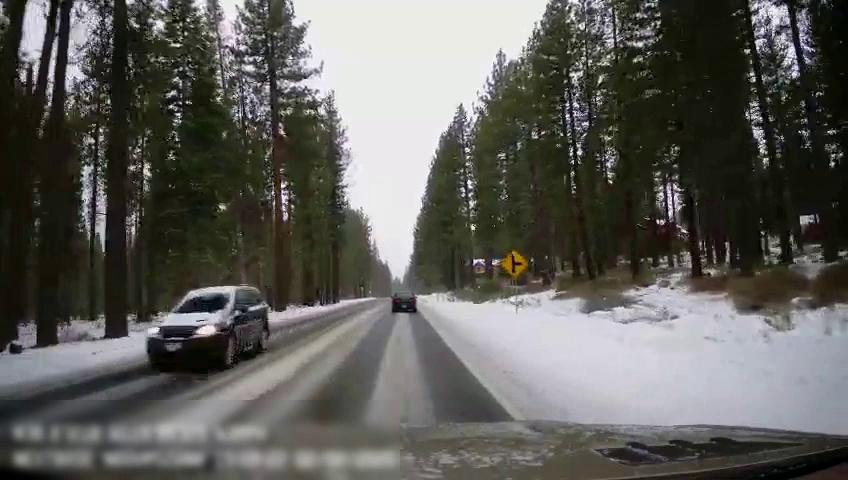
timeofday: Day
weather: Snowy
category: Drivable Space
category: Vehicles | SUV
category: Vehicles | Car
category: Lanes | Current Lane
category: Traffic | Signs